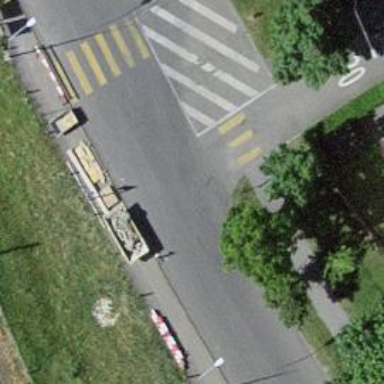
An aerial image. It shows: Uncontrolled crossing with pedestrian island.